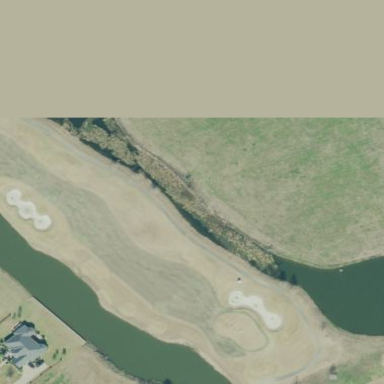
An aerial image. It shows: Golf fairway in the image.